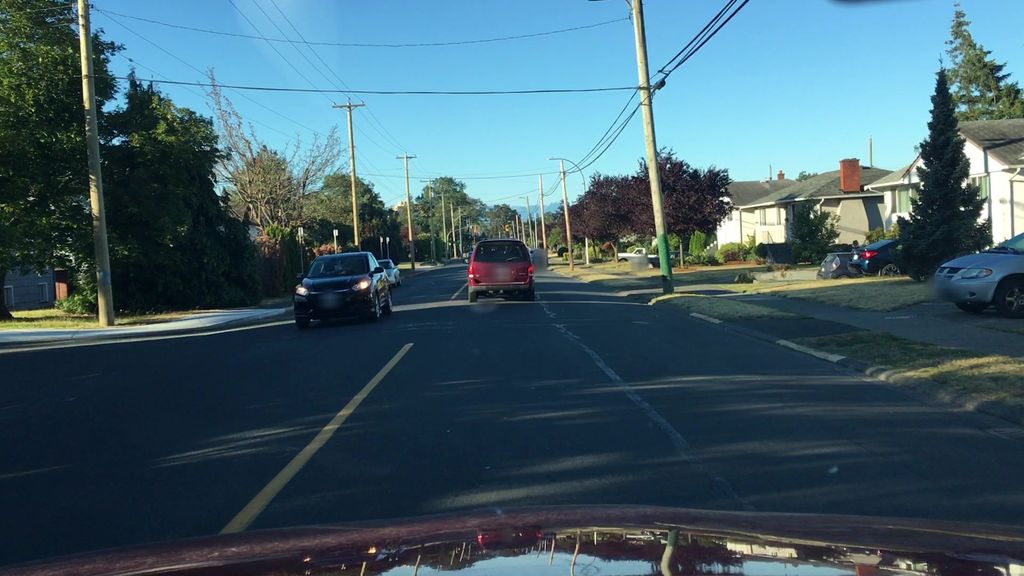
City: victoria